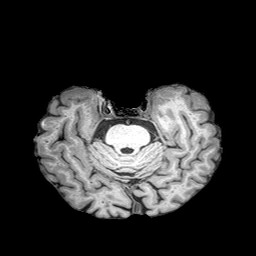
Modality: T1w
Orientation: coronal
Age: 81
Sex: male
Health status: healthy